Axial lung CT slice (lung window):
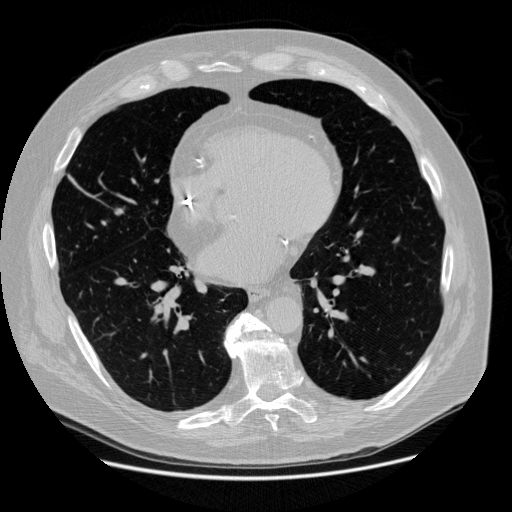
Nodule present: no